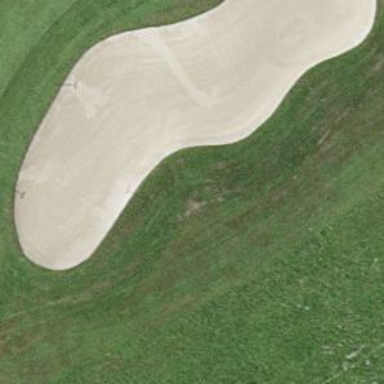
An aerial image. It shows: Sandy area is golf bunker.